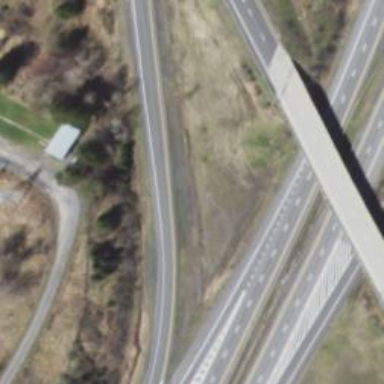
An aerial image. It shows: Trunk link highway.